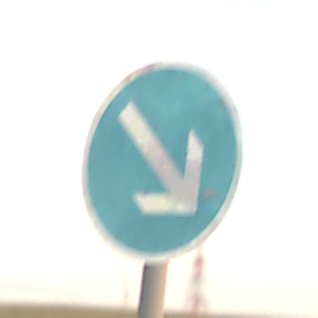
Verkehrszeichen: VorgeschriebeneVorbeifahrtRechts
Umgebung: Outdoor, Nature
Tageszeit: SunriseSunset
Wetter: PartlyCloudy
Licht: Natural
Jahreszeit: NotSpecified
Kontrast: LowContrast